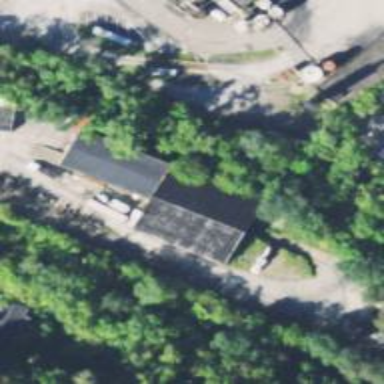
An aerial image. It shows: Industrial building.